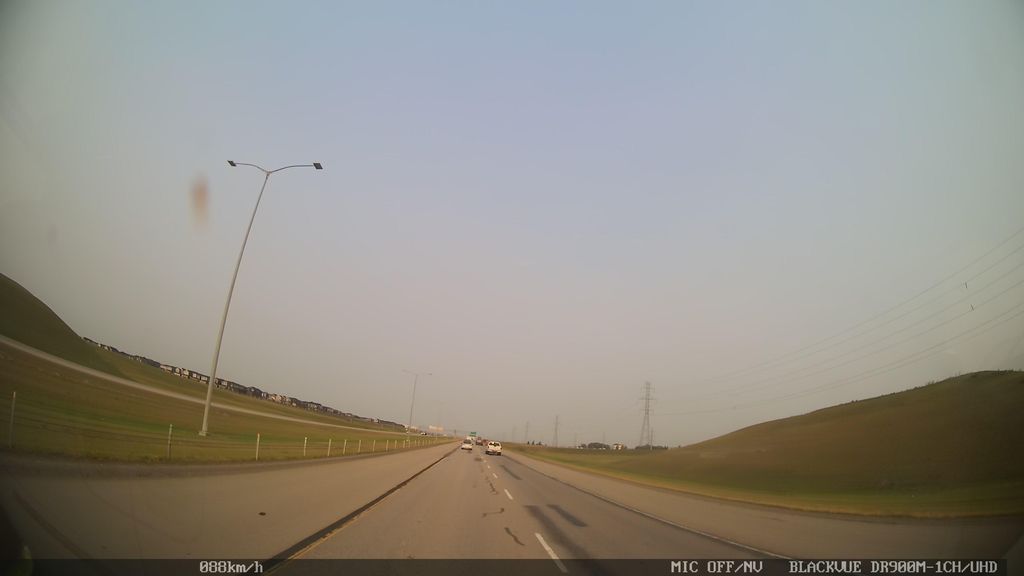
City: calgary